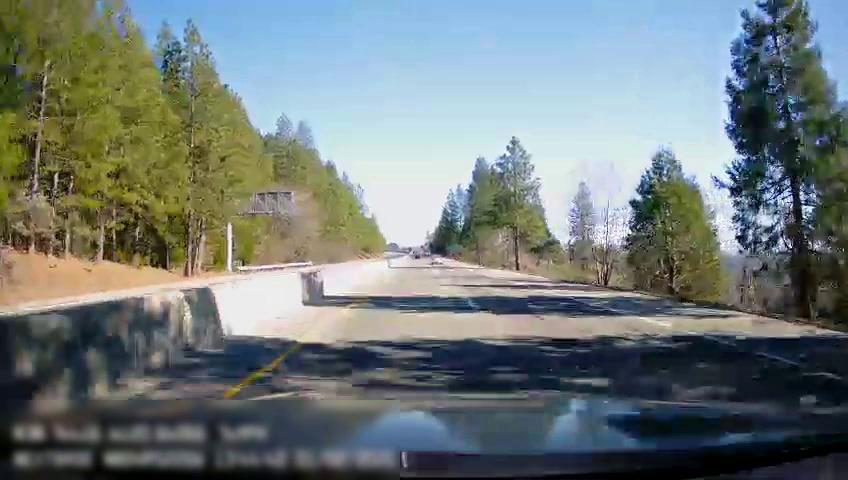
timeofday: Day
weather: Sunny
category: Drivable Space
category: Drivable Space
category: Vehicles | Car
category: Lanes | Alternate Lane
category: Lanes | Current Lane
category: Lanes | Alternate Lane
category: Lanes | Opposite Lane